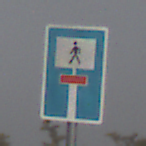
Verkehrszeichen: SackgasseFussgaengerDurchlaessig
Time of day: MorningAfternoon
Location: Outdoor (Nature)
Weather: PartlyCloudy
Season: NotSpecified
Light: Natural